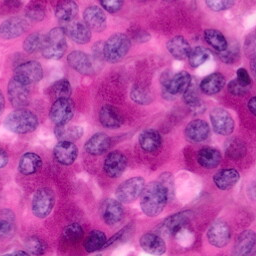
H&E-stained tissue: Pancreatic